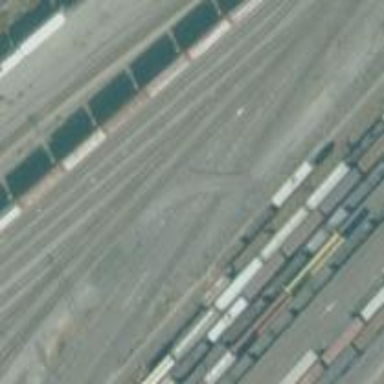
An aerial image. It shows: Railway level crossing.